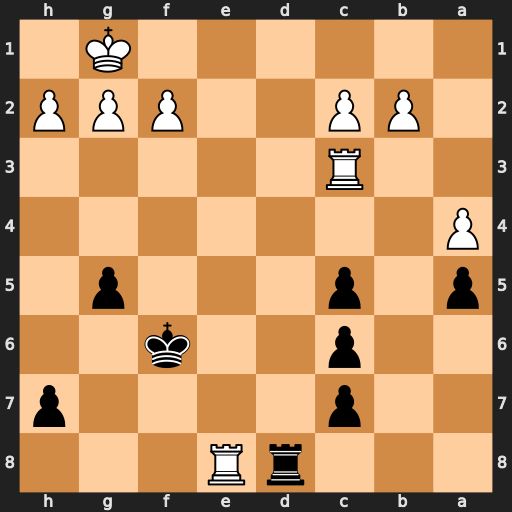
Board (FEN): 3rR3/2p4p/2p2k2/p1p3p1/P7/2R5/1PP2PPP/6K1
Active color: b
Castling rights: -
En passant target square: -
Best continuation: Rd1+ Re1 Rxe1#